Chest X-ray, AP view. Patient: 38 years old, sex M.
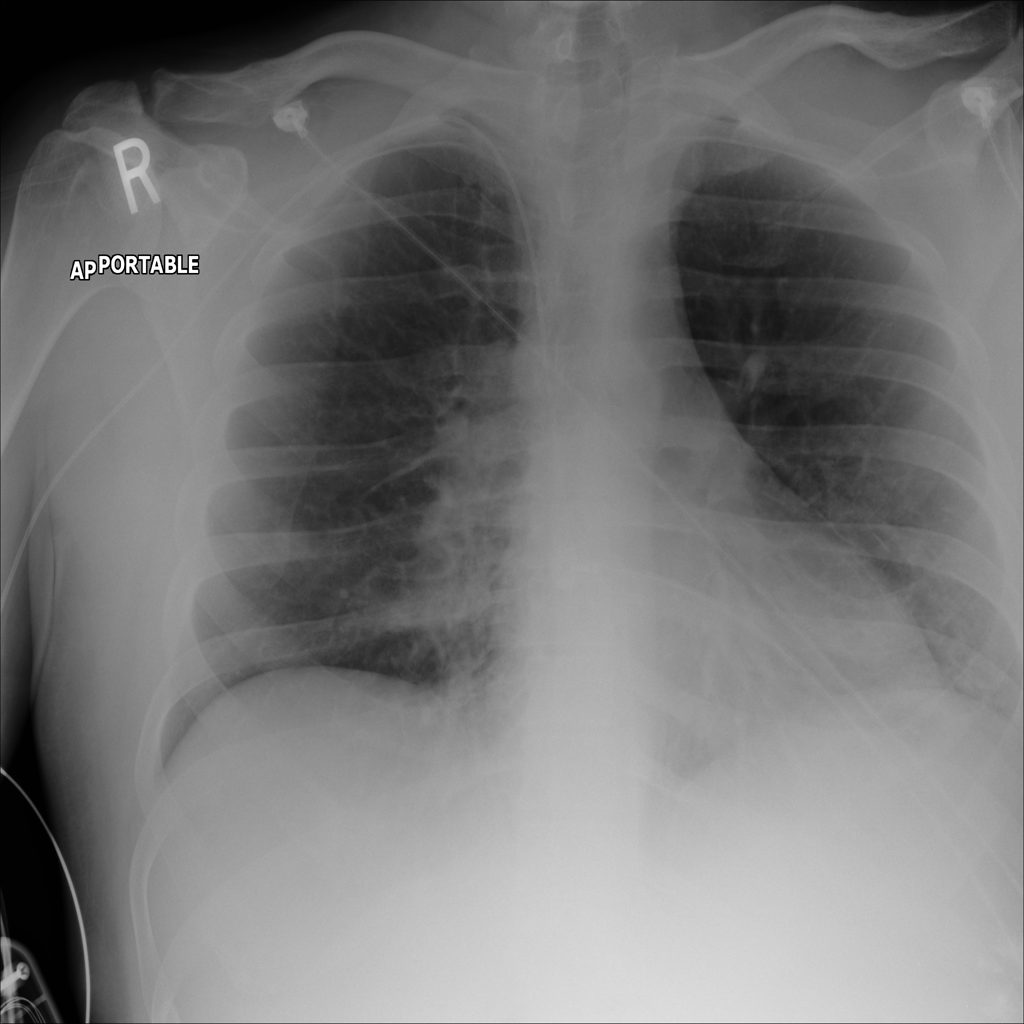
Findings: No Finding